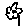
Label: flower